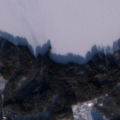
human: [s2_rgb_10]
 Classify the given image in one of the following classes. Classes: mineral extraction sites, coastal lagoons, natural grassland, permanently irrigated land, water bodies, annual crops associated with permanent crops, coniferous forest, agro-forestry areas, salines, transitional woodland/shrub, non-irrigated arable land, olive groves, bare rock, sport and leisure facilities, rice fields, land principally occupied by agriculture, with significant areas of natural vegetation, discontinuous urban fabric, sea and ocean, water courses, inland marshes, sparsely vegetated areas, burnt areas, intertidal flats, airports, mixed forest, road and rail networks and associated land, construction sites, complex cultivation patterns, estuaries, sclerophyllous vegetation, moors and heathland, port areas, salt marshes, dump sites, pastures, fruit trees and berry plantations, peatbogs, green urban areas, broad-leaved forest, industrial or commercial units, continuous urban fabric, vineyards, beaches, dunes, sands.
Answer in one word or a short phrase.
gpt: land principally occupied by agriculture, with significant areas of natural vegetation, coniferous forest, mixed forest, water bodies